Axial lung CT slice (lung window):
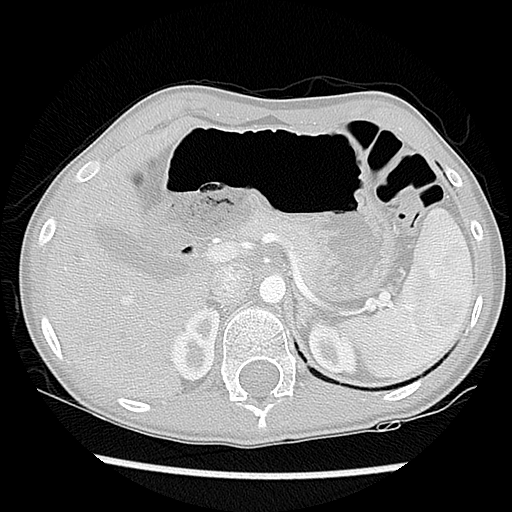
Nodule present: no